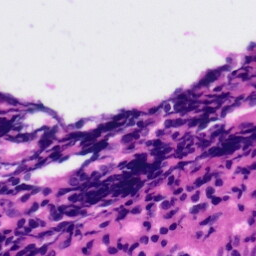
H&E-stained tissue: Tonsil